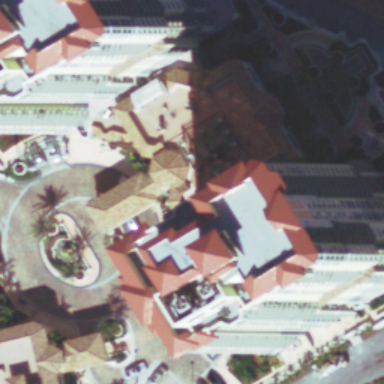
There are some buildings with orange roofs .